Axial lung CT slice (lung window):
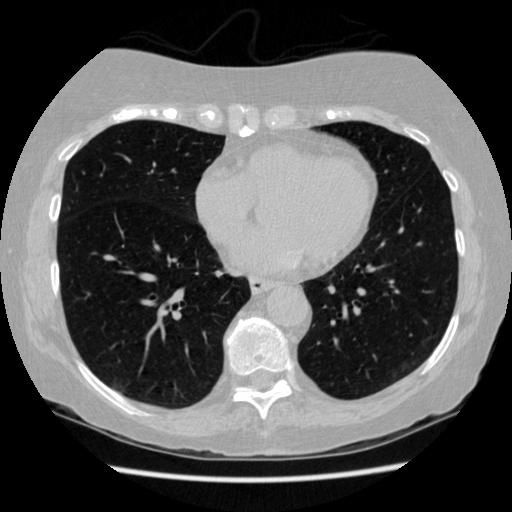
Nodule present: no